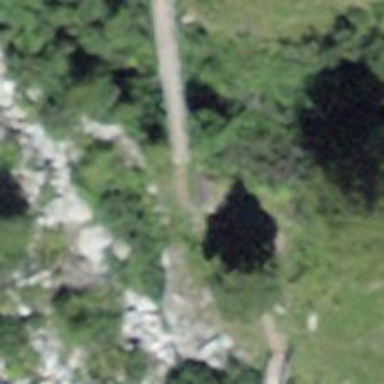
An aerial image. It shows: Path on bridge.